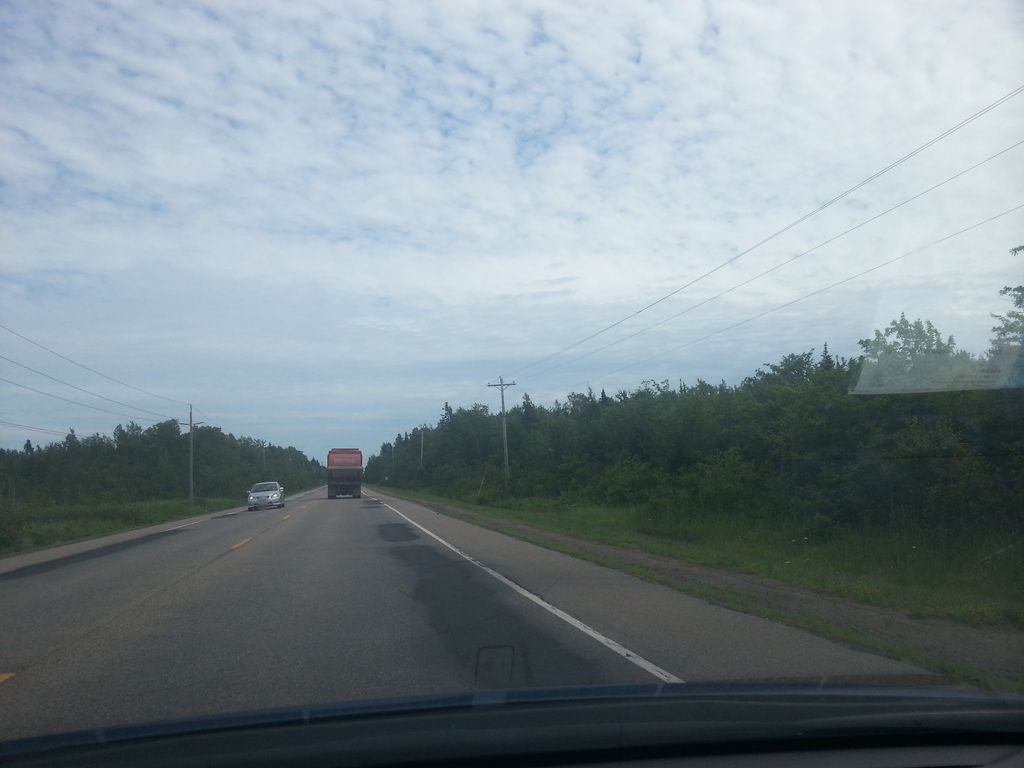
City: charlottetown